Interaction volume radius: 5 \u00c5
Interaction volume height: 50 \u00c5
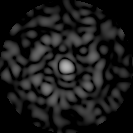
Disorder parameter: 0.8566